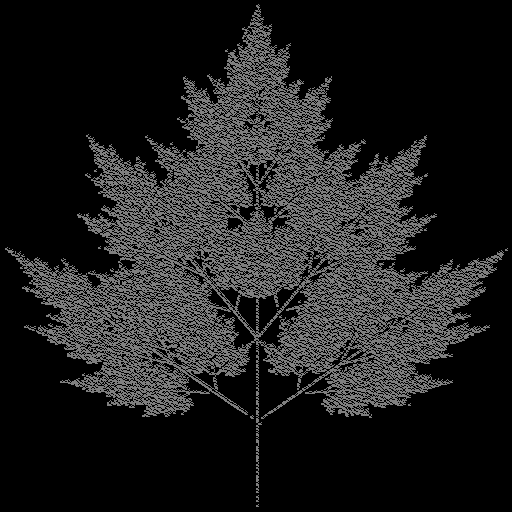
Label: tree